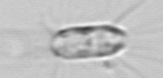
Label: Corethron_hystrix